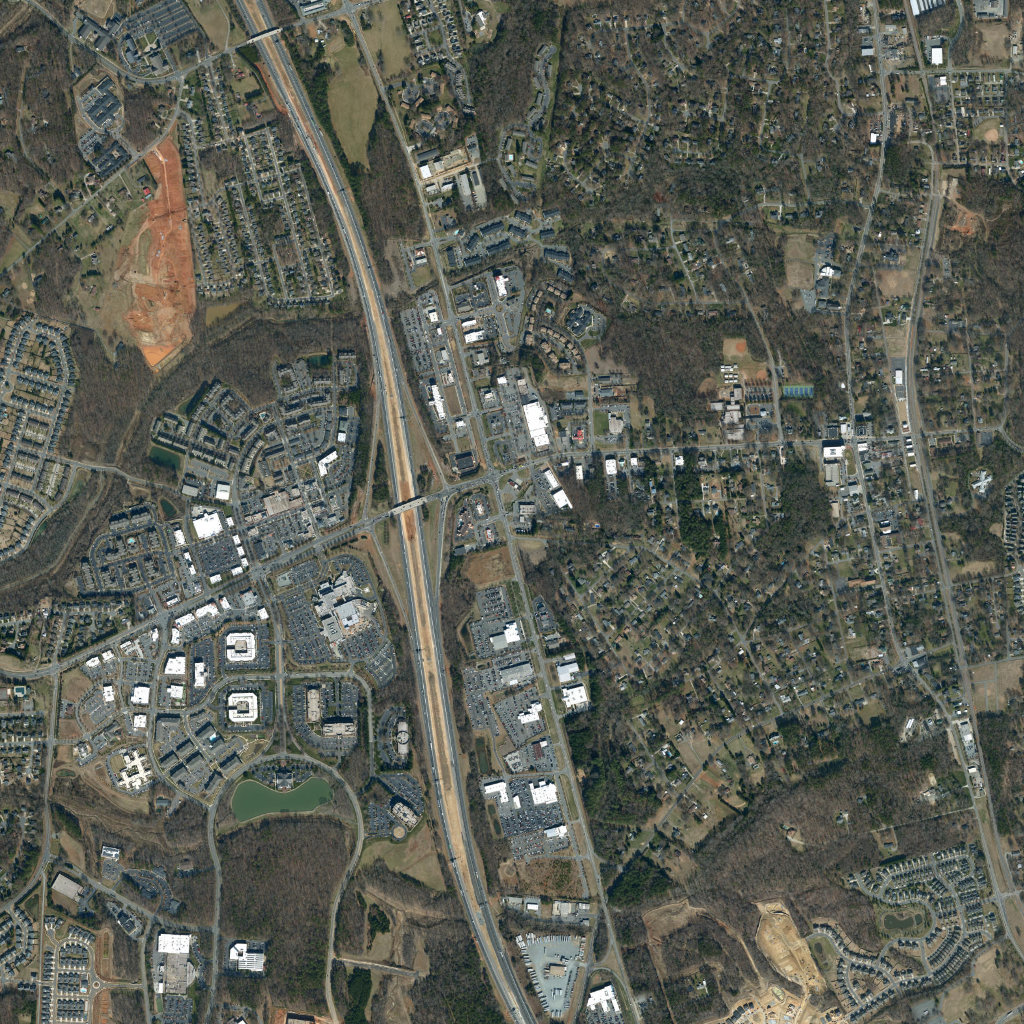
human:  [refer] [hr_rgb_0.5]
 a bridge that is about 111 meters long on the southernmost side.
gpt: <box>[[37, 48, 41, 50, 0]]</box>